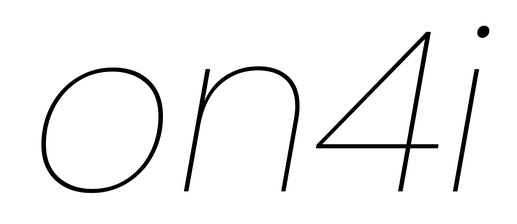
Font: Poppins-ThinItalic